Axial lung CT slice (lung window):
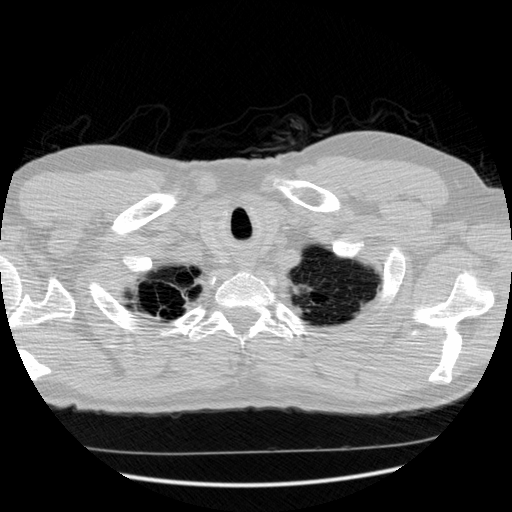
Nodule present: no